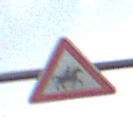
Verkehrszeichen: ReiterLinks
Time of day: SunriseSunset
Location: Outdoor (Nature)
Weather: PartlyCloudy
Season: NotSpecified
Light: Natural